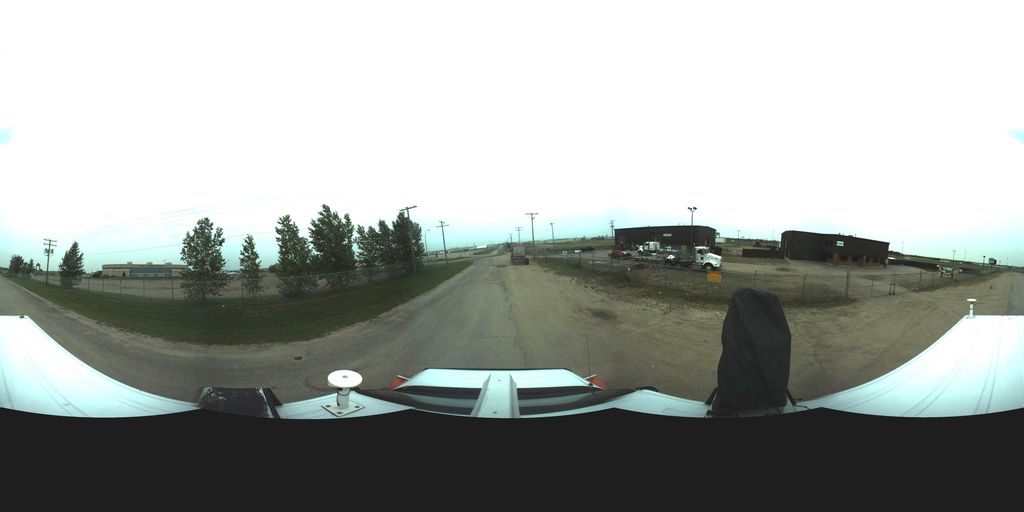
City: saskatoon